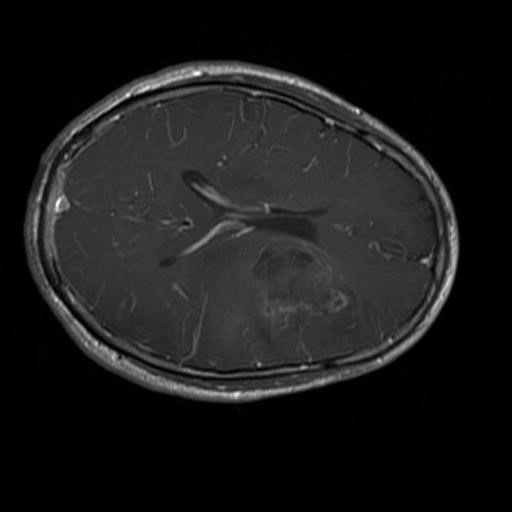
Label: brain_glioma